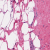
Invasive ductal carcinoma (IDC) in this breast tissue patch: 0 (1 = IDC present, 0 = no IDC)